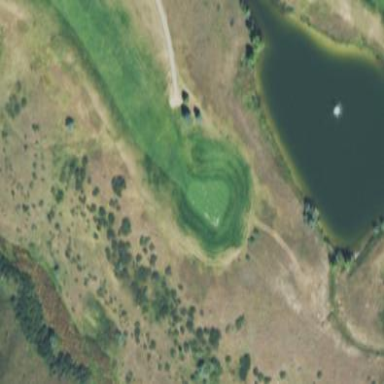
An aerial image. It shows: Scenic view of water hazard on golf course. The natural water feature adds beauty to the landscape.